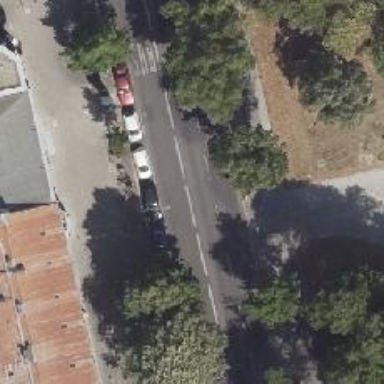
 there is parking lane on the right side."